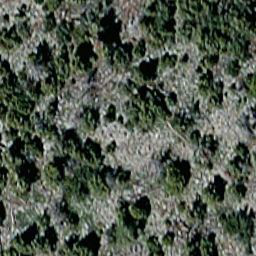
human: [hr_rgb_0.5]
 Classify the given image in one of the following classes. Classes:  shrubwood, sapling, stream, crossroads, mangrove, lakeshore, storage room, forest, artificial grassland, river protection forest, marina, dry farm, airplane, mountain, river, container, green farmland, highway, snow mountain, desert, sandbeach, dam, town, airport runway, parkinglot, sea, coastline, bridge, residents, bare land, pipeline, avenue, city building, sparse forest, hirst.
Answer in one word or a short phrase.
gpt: sparse forest